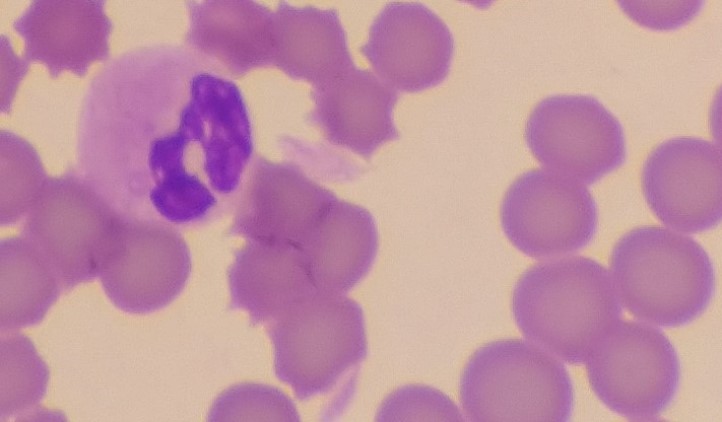
White blood cell type: Neutrophil